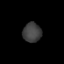
Tissue: prostate
Cell type: Myeloid cells
Senescence score: 0.7089
Nuclear area (px): 351
Mean DAPI intensity: 63.957